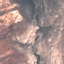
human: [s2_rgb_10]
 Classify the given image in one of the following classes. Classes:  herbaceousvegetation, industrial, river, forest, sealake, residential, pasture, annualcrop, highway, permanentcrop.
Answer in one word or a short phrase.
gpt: HerbaceousVegetation